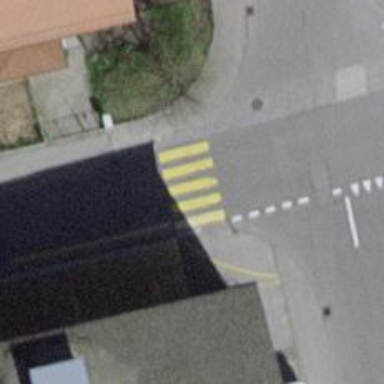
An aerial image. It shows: Marked crossing with zebra stripes on the road.